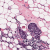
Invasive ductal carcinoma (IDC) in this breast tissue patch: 1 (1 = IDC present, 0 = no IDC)